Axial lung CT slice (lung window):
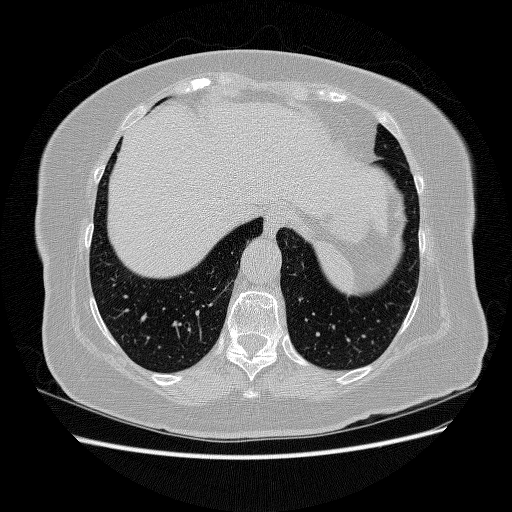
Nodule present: no